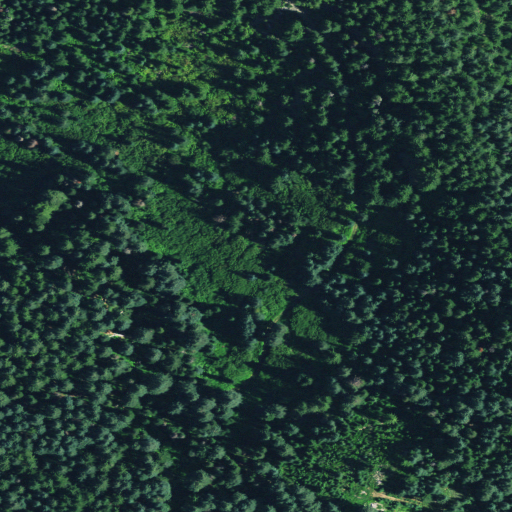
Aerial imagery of mountain in Oregon named Gold Hill containing grassland and evergreen forest